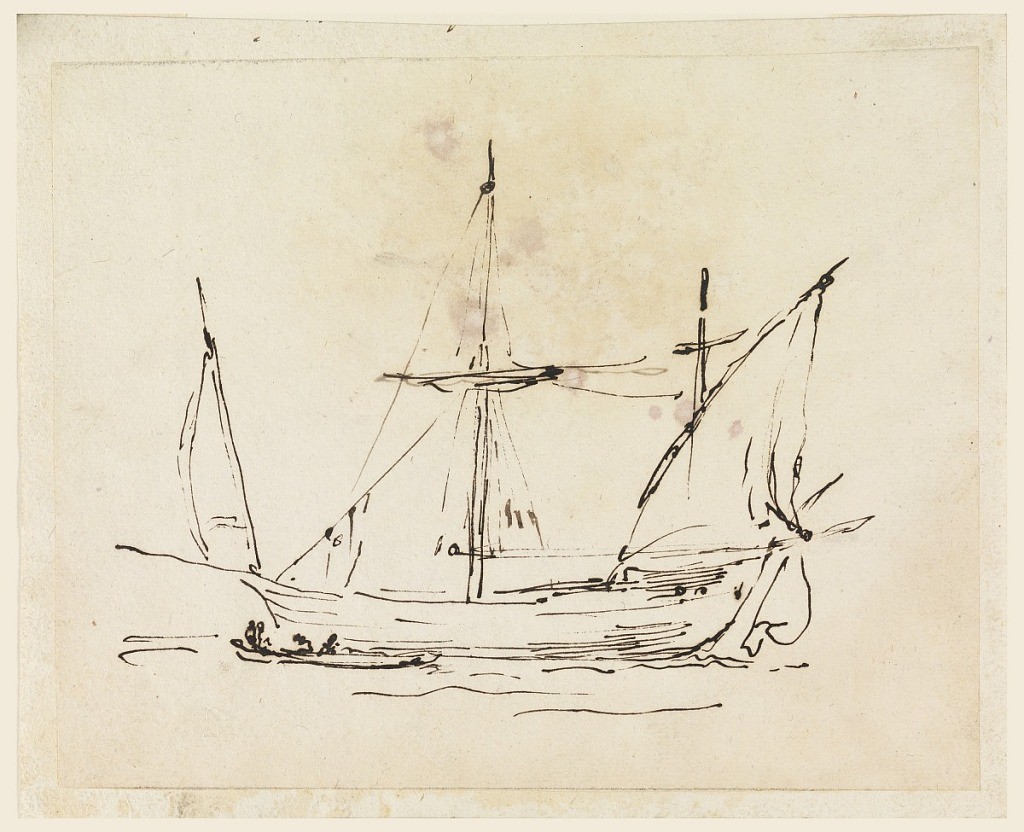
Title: A Sailing Vessel
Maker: Filippo Marchionni, Italian, 1732–1805
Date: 1770–1800
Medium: Pen and ink on laid paper
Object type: Drawing
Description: In front of sailing vessel is a rowing barge with four figures.